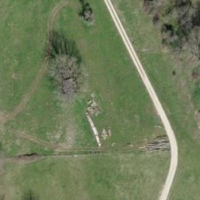
EUNIS habitat code: 52
Species observed at this site:
Tettigonia viridissima
Phaneroptera falcata